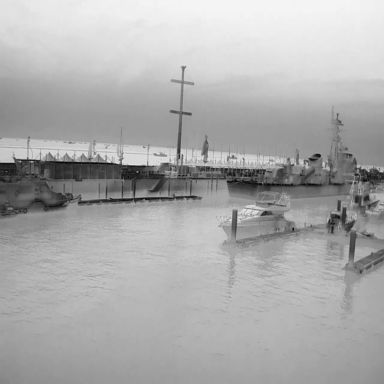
There are three canoes in the infrared image.